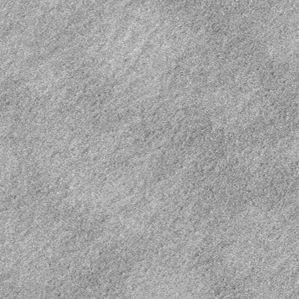
Label: frost